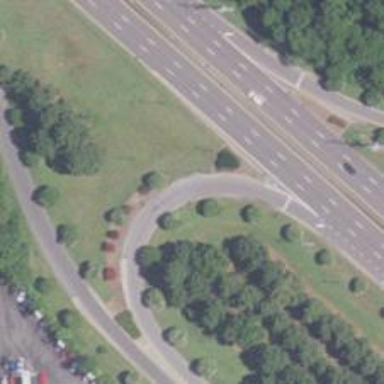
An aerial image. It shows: Trunk link highway.